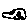
Label: car